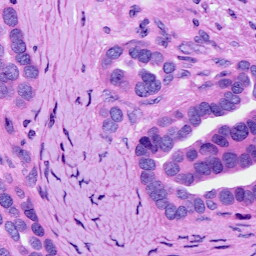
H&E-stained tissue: Ovarian